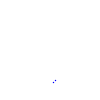
Particle: proton